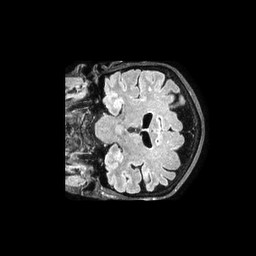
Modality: FLAIR
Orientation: coronal
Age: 60
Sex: female
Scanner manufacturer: philips
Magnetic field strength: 3 T
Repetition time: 4.8 s
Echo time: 0.34 s